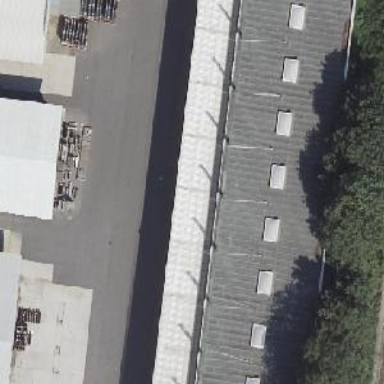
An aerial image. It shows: View of roof of building.